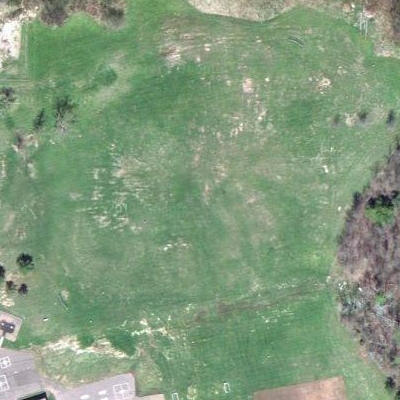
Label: aGrass